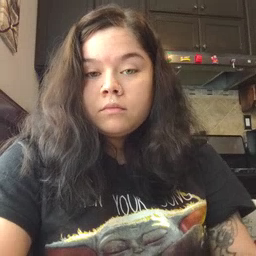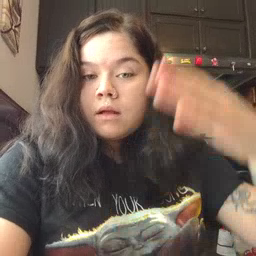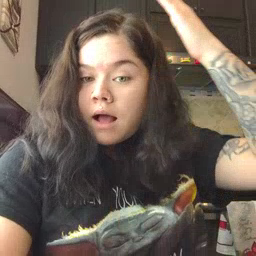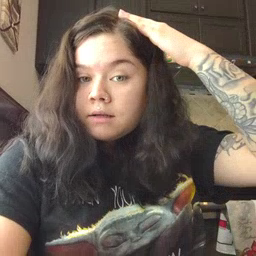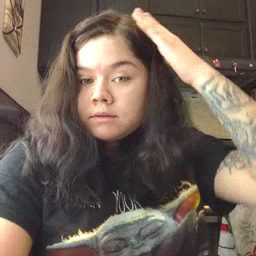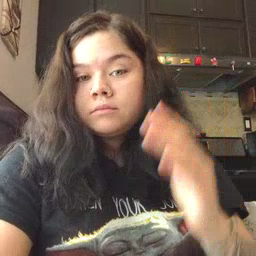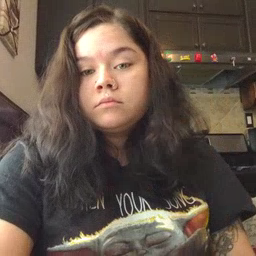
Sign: hat